Field crop: tomato
Growth stage: 1
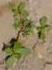
Species: portulaca